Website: bh-photo
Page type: payment
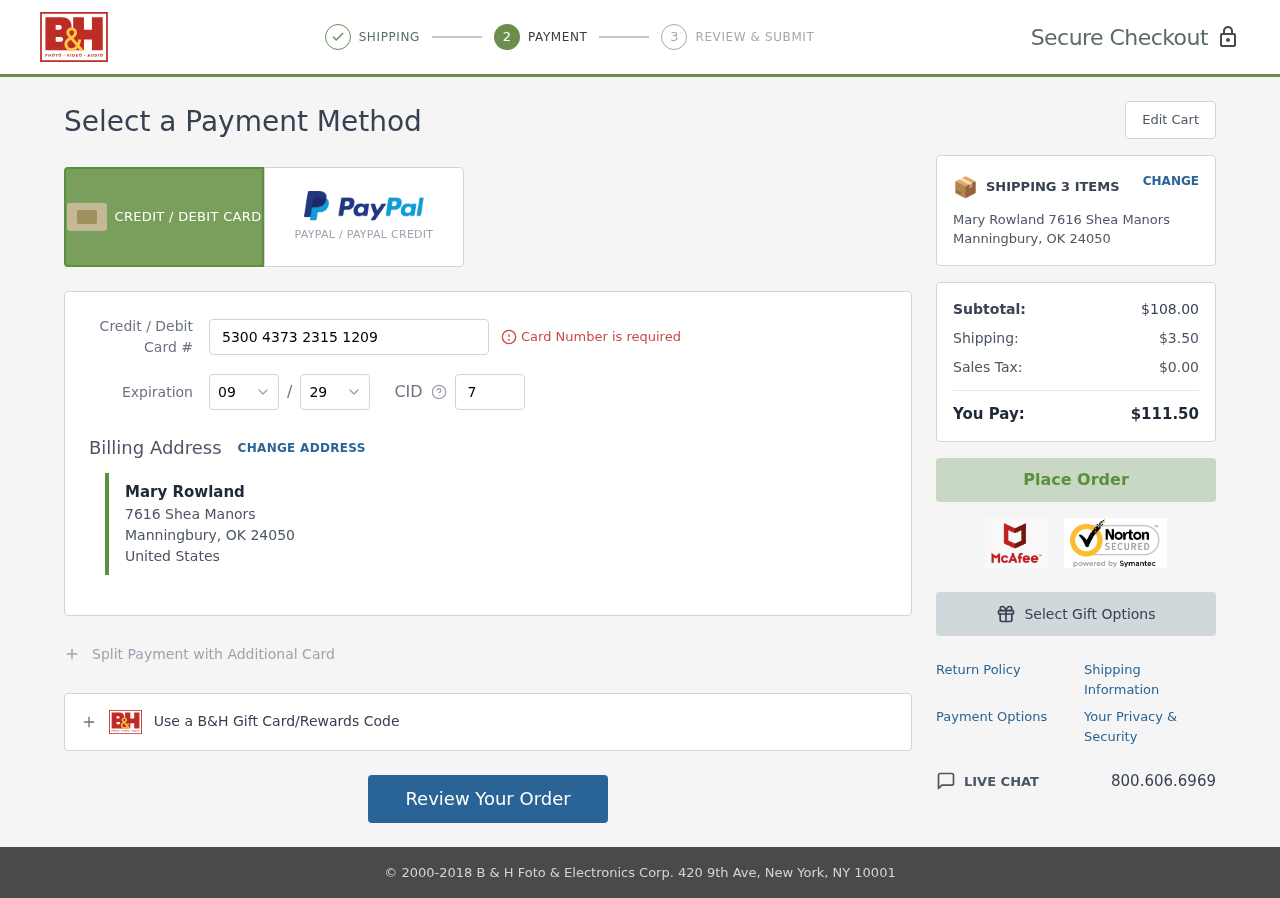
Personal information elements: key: PII_CARD_CVV
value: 797
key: PII_CARD_EXPIRY_MONTH
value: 09
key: PII_CARD_EXPIRY_YEAR
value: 29
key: PII_CARD_NUMBER
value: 5300 4373 2315 1209
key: PII_CITY
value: Manningbury
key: PII_COUNTRY
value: United States
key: PII_FULLNAME
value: Mary Rowland
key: PII_POSTCODE
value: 24050
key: PII_STATE_ABBR
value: OK
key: PII_STREET
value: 7616 Shea Manors
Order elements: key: ORDER_NUM_ITEMS
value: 3
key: ORDER_SUBTOTAL
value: $108.00
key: ORDER_SHIPPING_COST
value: $3.50
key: ORDER_TAX
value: $0.00
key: ORDER_TOTAL
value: $111.50